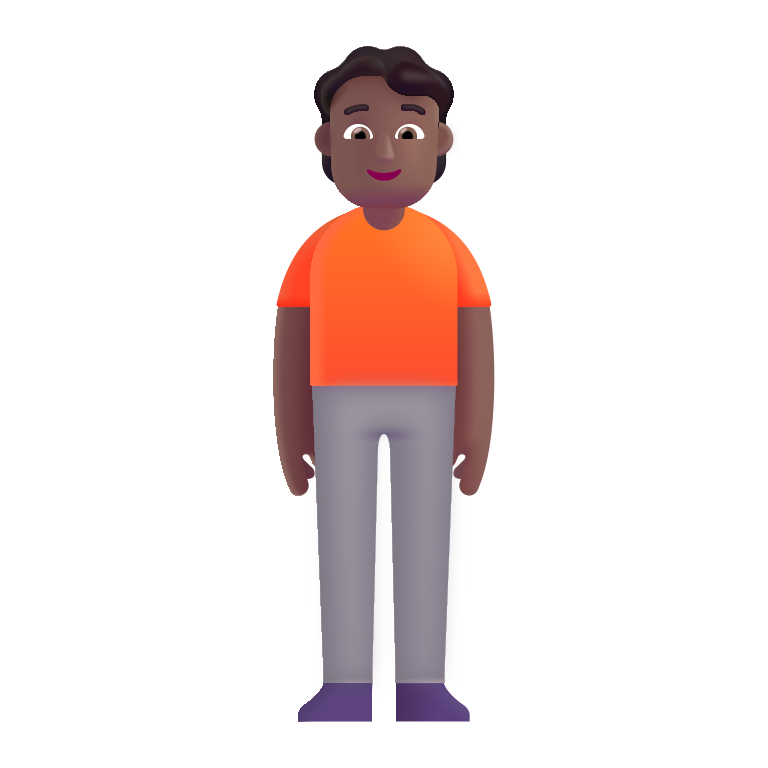
person standing color  dark